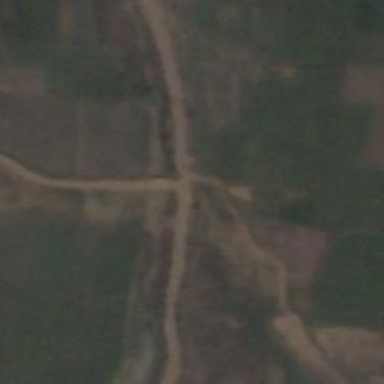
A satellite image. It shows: Unclassified road with bridge.